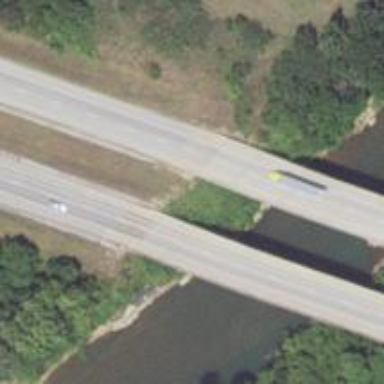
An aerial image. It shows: Beam bridge over trunk highway.